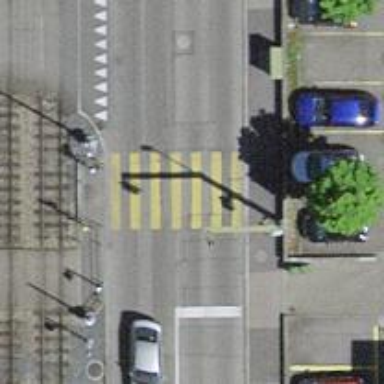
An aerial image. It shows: Crossing with traffic signals. It is zebra crossing.